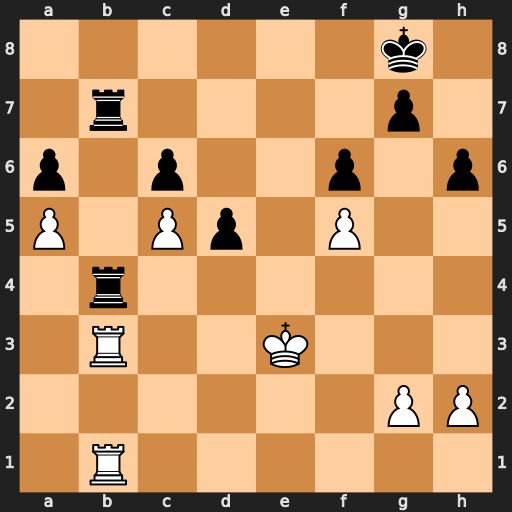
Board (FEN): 6k1/1r4p1/p1p2p1p/P1Pp1P2/1r6/1R2K3/6PP/1R6
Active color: w
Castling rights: -
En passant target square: -
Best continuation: Rxb4